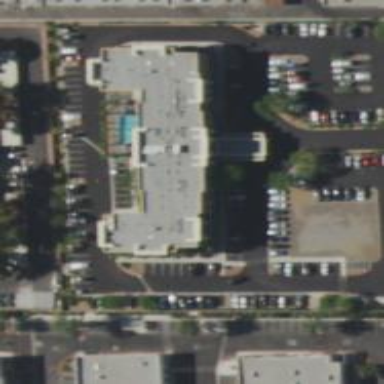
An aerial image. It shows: Hotel building.